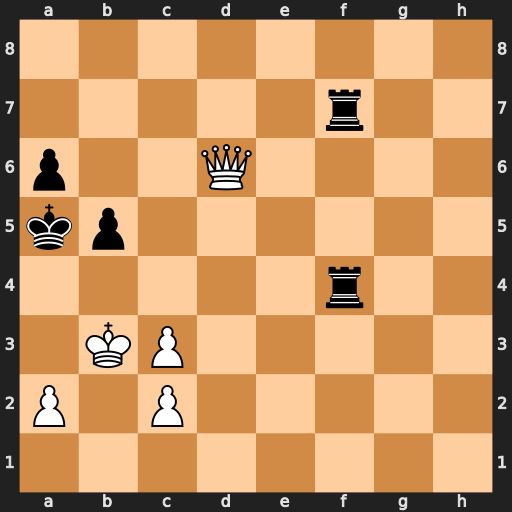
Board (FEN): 8/5r2/p2Q4/kp6/5r2/1KP5/P1P5/8
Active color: w
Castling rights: -
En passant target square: -
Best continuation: Qd8+ Rc7 Qxc7#